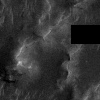
Atmospheric dust classification: not_dusty